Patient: sex F, age 39
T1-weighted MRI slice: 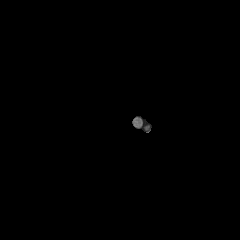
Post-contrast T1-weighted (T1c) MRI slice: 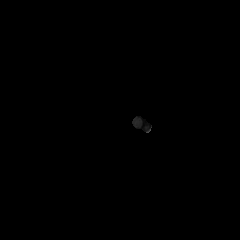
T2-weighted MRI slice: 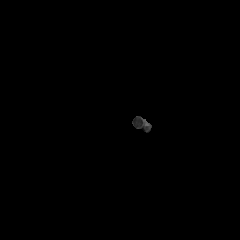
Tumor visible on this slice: no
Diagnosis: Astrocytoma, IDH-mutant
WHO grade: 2